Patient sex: F
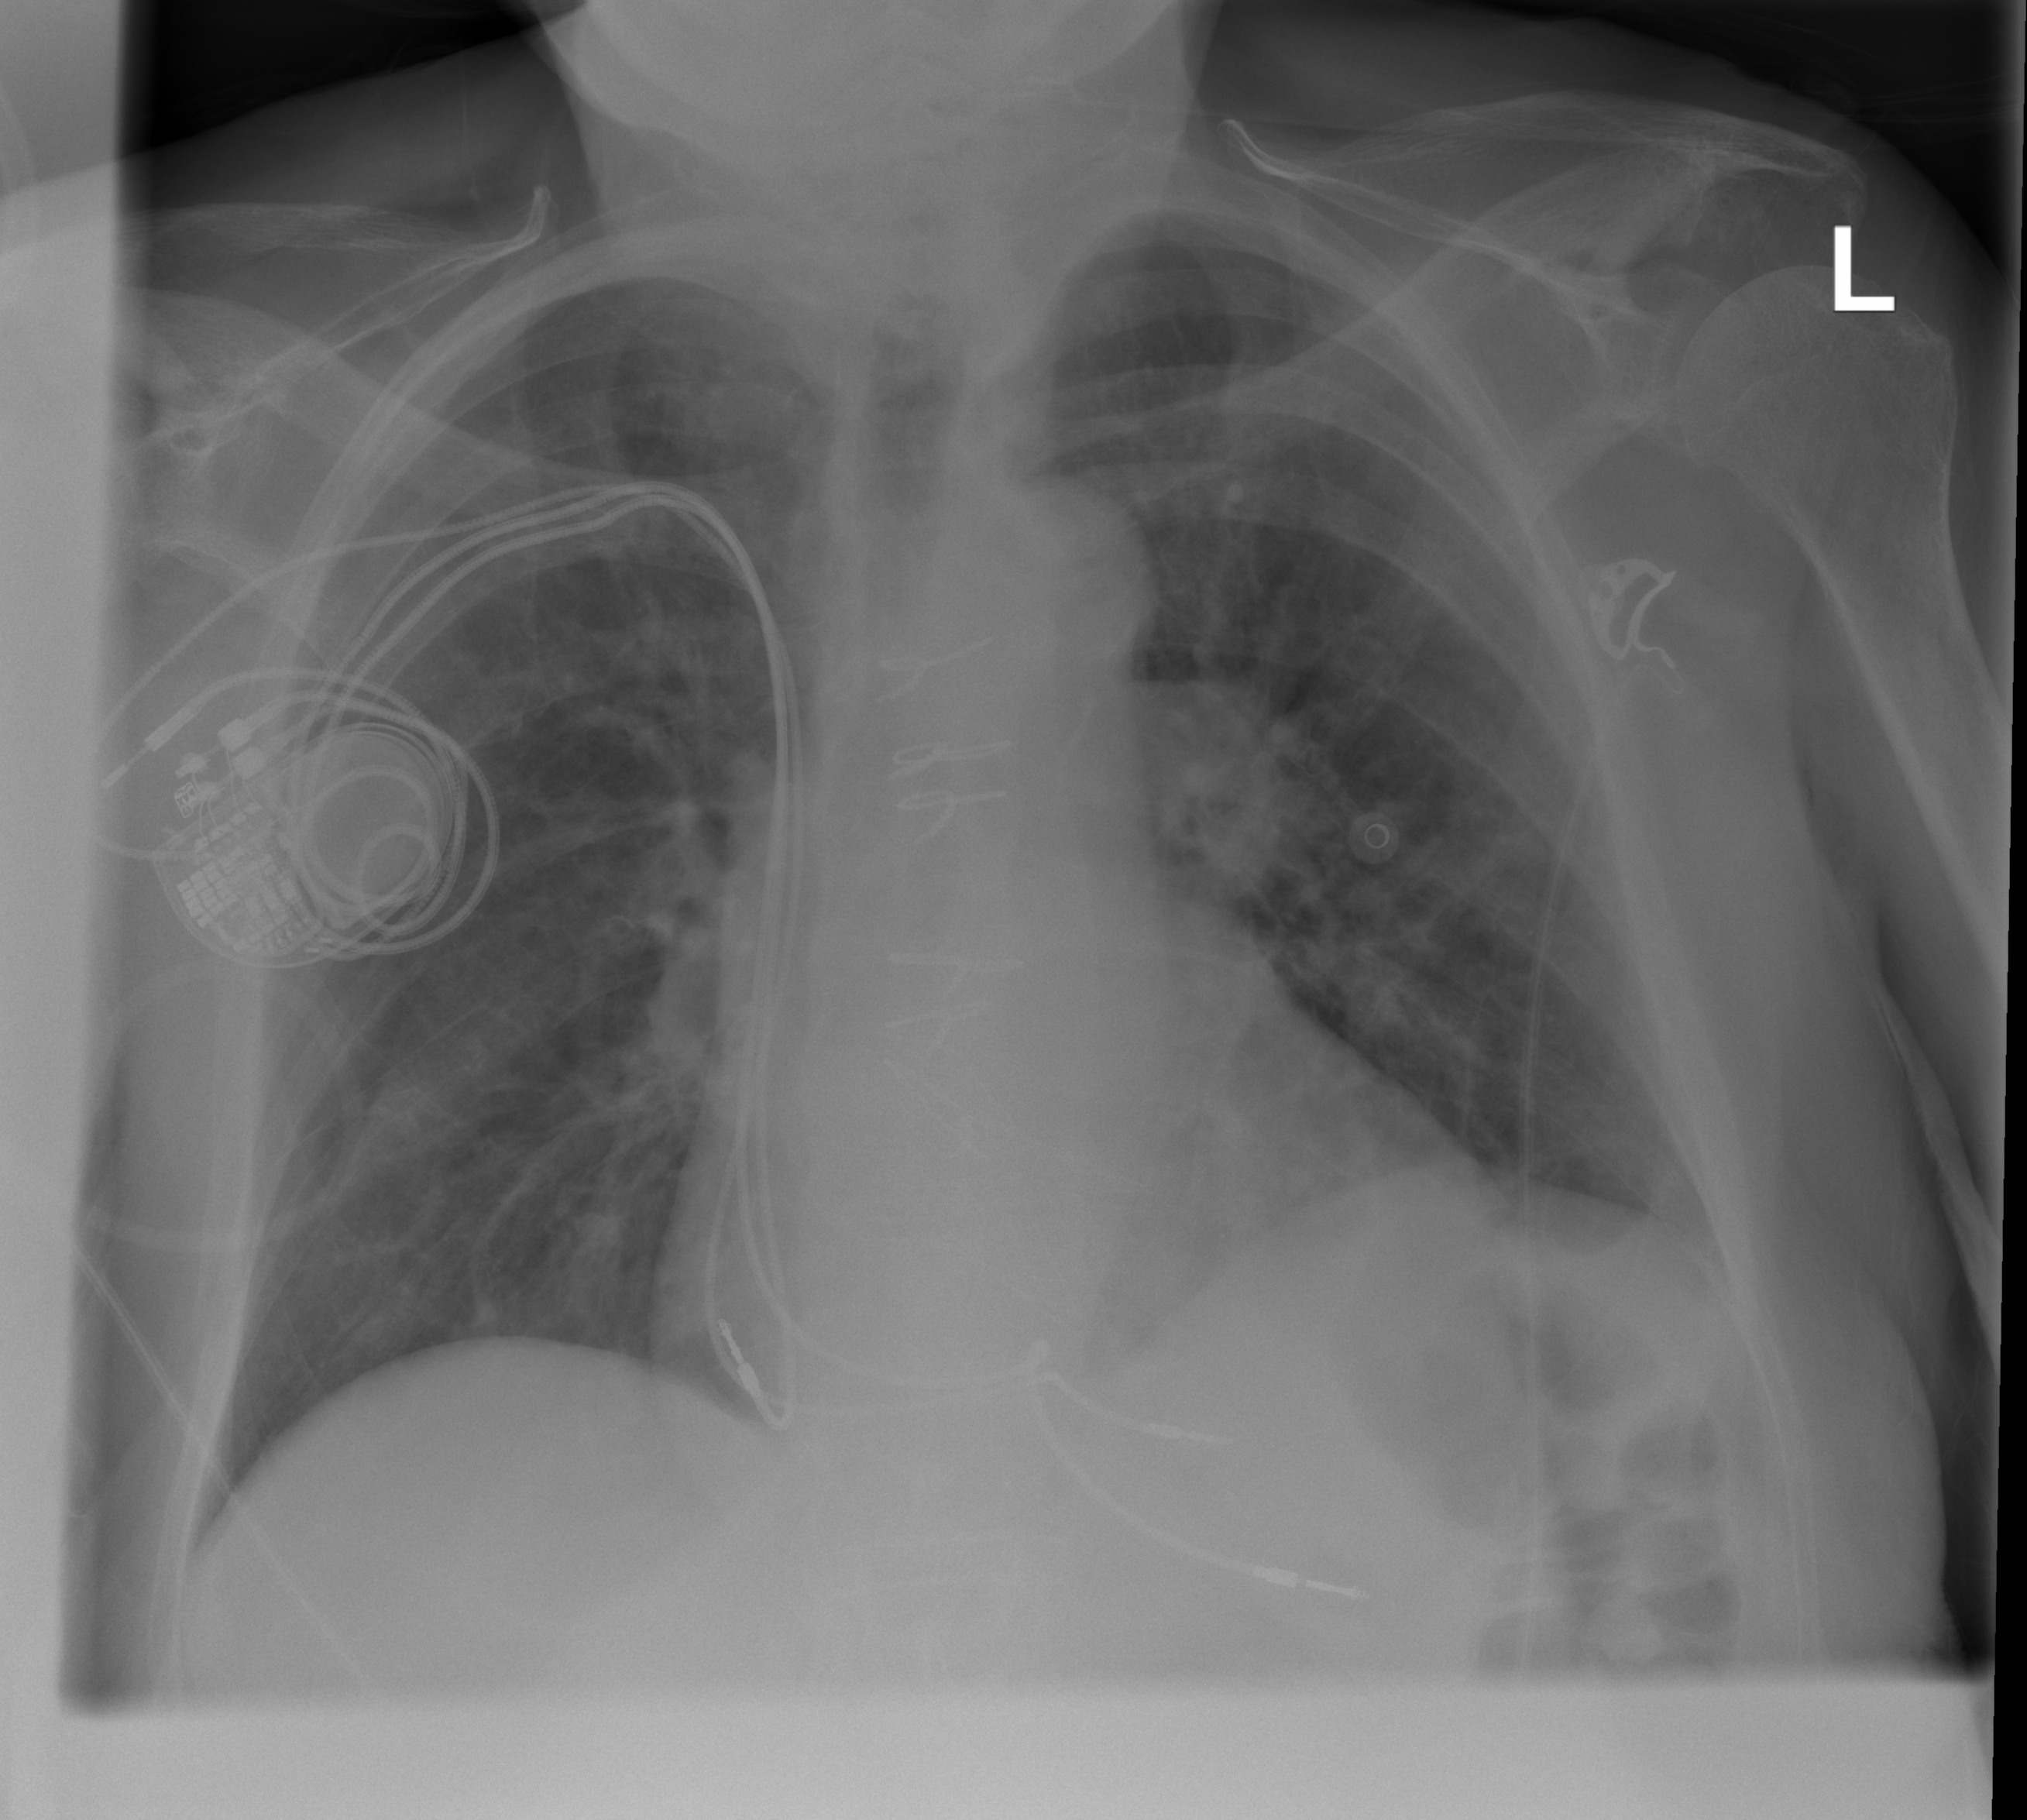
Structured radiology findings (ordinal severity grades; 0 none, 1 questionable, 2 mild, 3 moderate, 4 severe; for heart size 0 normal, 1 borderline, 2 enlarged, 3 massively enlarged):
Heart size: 2
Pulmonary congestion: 0
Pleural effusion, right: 0
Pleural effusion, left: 0
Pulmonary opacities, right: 2
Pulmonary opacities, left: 2
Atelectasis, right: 2
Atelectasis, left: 2